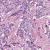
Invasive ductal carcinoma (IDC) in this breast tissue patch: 1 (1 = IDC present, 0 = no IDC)